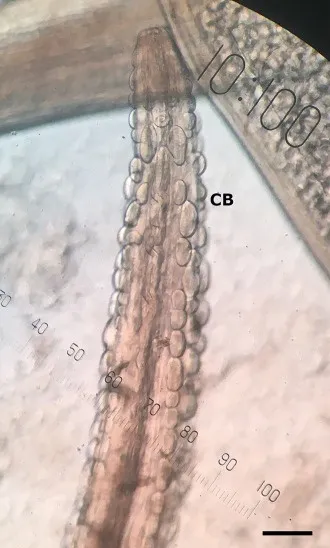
Cuticular bosses (CB) on the anterior part of the nematode, typical for genus Gongylonema sp.,posterior part of the male Gongylonema pulchrum with caudal wings (CW).
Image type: medical_photograph (skin_photograph)